Question: I believe I've gone through all the steps of creating a (web) client-id for authorizing requests from the Mirror API Playground, yet when I hit the Authorize button, and then Insert a card from a template, nothing is sent to glass.

I also note that the Timeline tab below is empty.
Web I bring up developer tools, I note that the POST to <URL> is returning results:
'''
[
{
"error": {
"code": 403,
"message": "Access Not Configured",
"data": [
{
"domain": "usageLimits",
"reason": "accessNotConfigured",
"message": "Access Not Configured"
}
]
},
"id": "gapiRpc"
}
]
'''
Am I missing something in how to authorize the Mirror Playground?
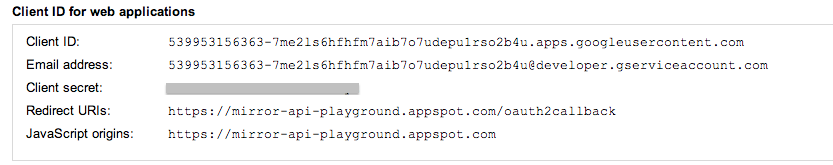
Answer: You need to enable the Google Mirror API.
Do this by toggling the switch on the Services panel for your project as pictured here:
.